Question: I have a line graph that can have hundreds of simultaneous lines on it, like so:

Sometimes a new line will be added that has a max value greater than the max value of any existing line, forcing a rescaling and forcing all existing lines to be redrawn. That means code as simple as:
'''
updateSelection.attr("d", function(d) { return line(d) });
'''
can take a few seconds to complete. So I'd like to display an "updating..." message to the user while the operation is occuring, and then remove the message when the operation is finished. But I don't see any way to attach an "onComplete" callback like this to the selection methods. Is this possible? If not, are there are any workarounds?
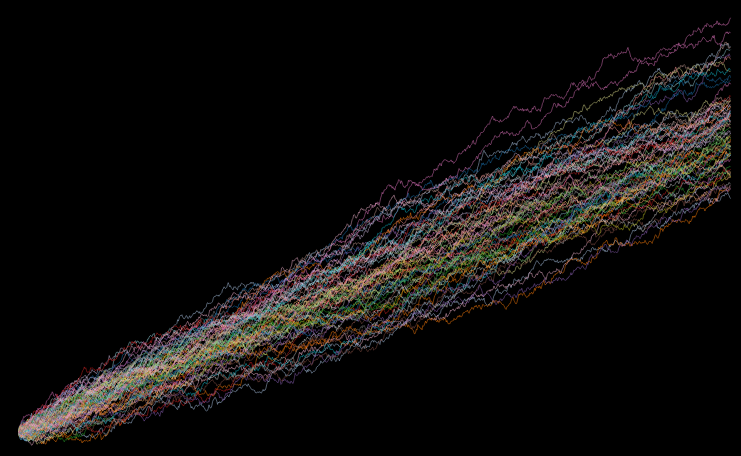
Answer: Append it before you begin to redraw the graph, and then remove it right after the lines of code that redraw the graph. Performing those operations with selections is synchronous.